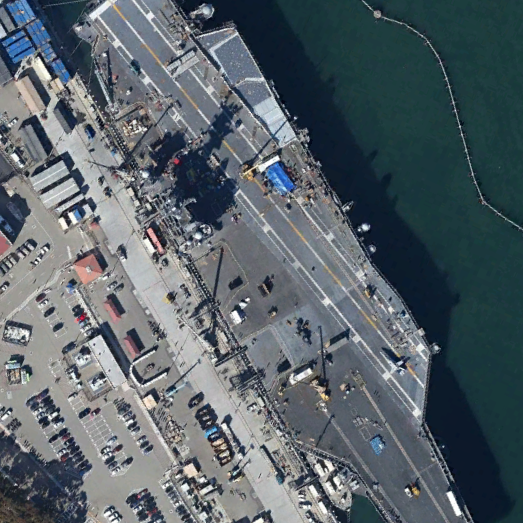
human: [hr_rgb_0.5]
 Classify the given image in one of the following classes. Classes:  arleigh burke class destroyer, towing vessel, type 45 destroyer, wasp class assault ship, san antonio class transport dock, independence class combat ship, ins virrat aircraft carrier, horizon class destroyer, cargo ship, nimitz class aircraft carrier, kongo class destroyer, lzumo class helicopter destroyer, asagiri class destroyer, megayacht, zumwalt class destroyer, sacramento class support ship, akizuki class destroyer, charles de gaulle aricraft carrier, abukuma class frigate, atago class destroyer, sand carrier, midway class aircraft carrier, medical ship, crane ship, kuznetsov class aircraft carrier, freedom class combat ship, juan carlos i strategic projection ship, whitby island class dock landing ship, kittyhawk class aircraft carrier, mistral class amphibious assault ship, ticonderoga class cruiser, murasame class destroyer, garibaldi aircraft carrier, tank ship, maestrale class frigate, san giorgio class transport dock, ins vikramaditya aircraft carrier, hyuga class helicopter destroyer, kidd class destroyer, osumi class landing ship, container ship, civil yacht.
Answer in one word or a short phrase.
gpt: Nimitz class aircraft carrier